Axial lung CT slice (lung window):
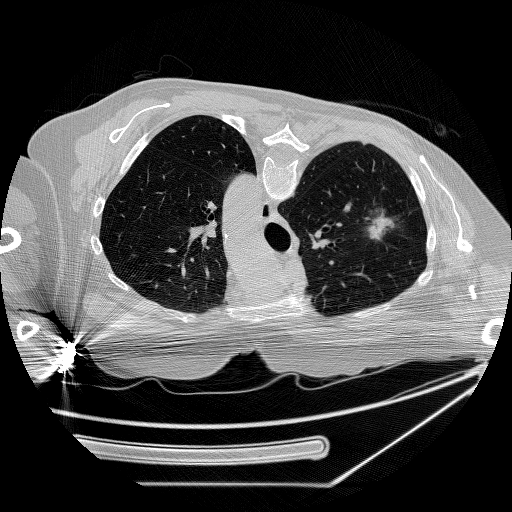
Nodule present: yes
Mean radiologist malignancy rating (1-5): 5